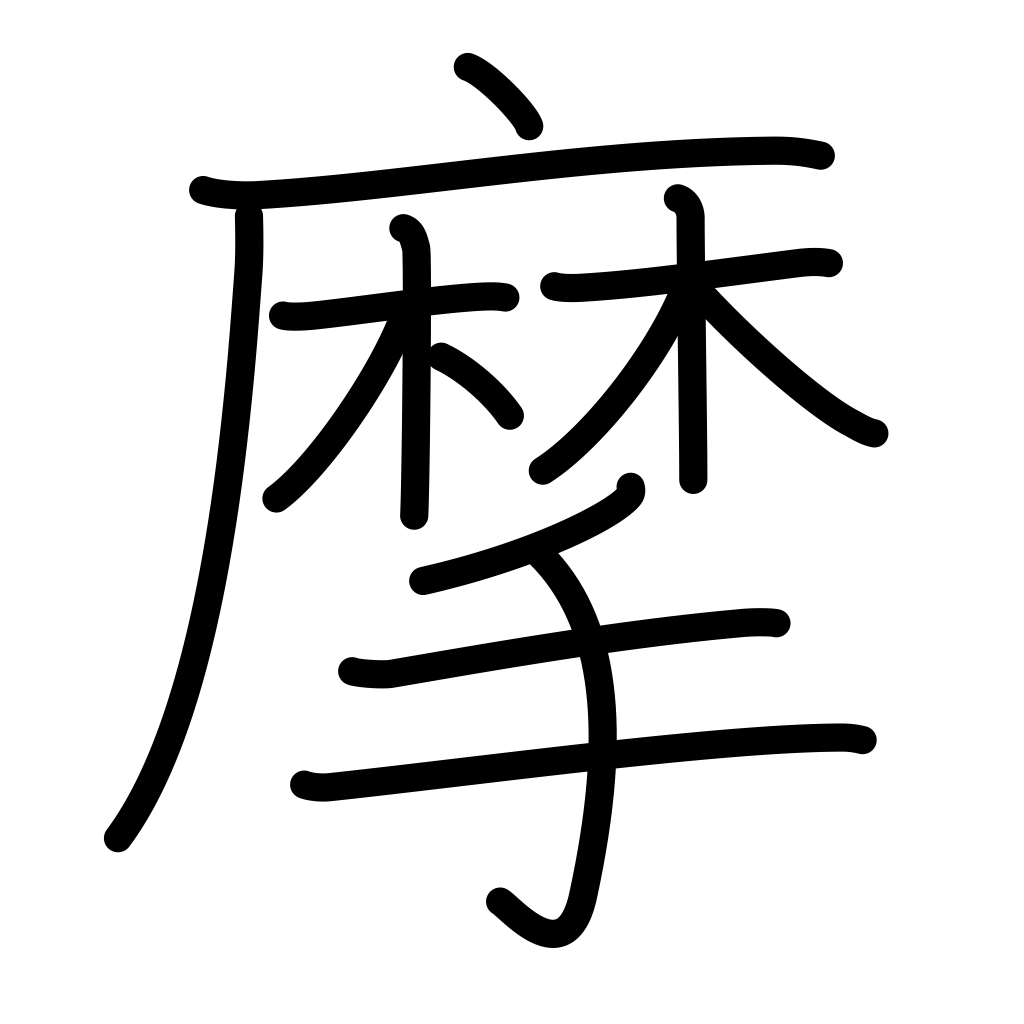
Meaning: chafe, rub, polish, grind, scrape